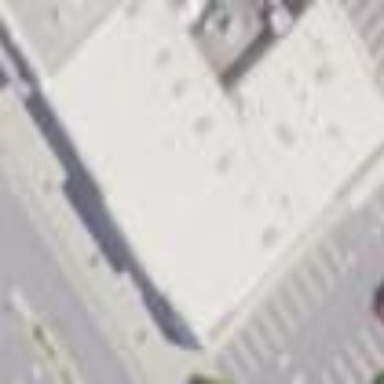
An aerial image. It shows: Retail building.